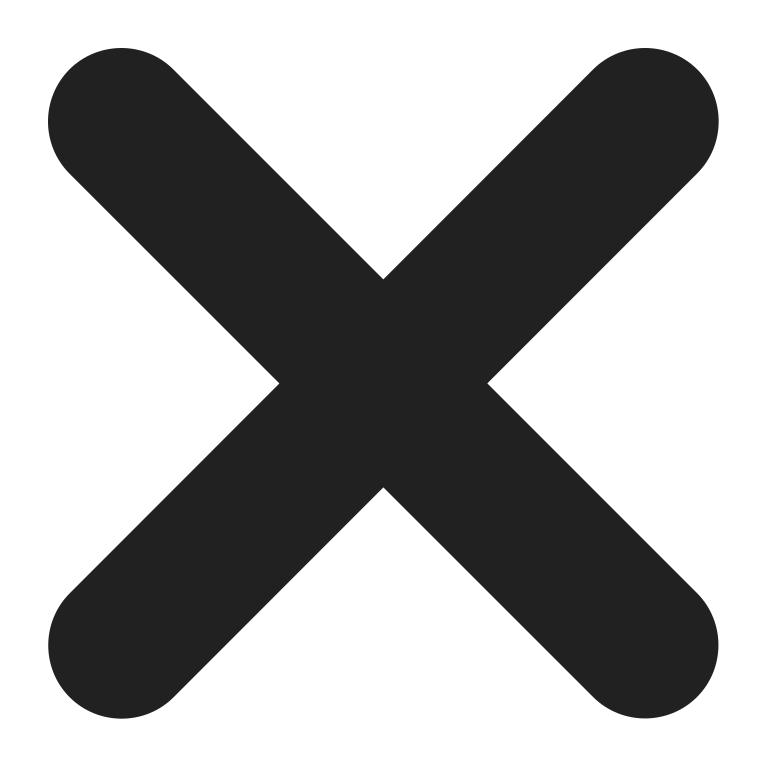
multiply high contrast